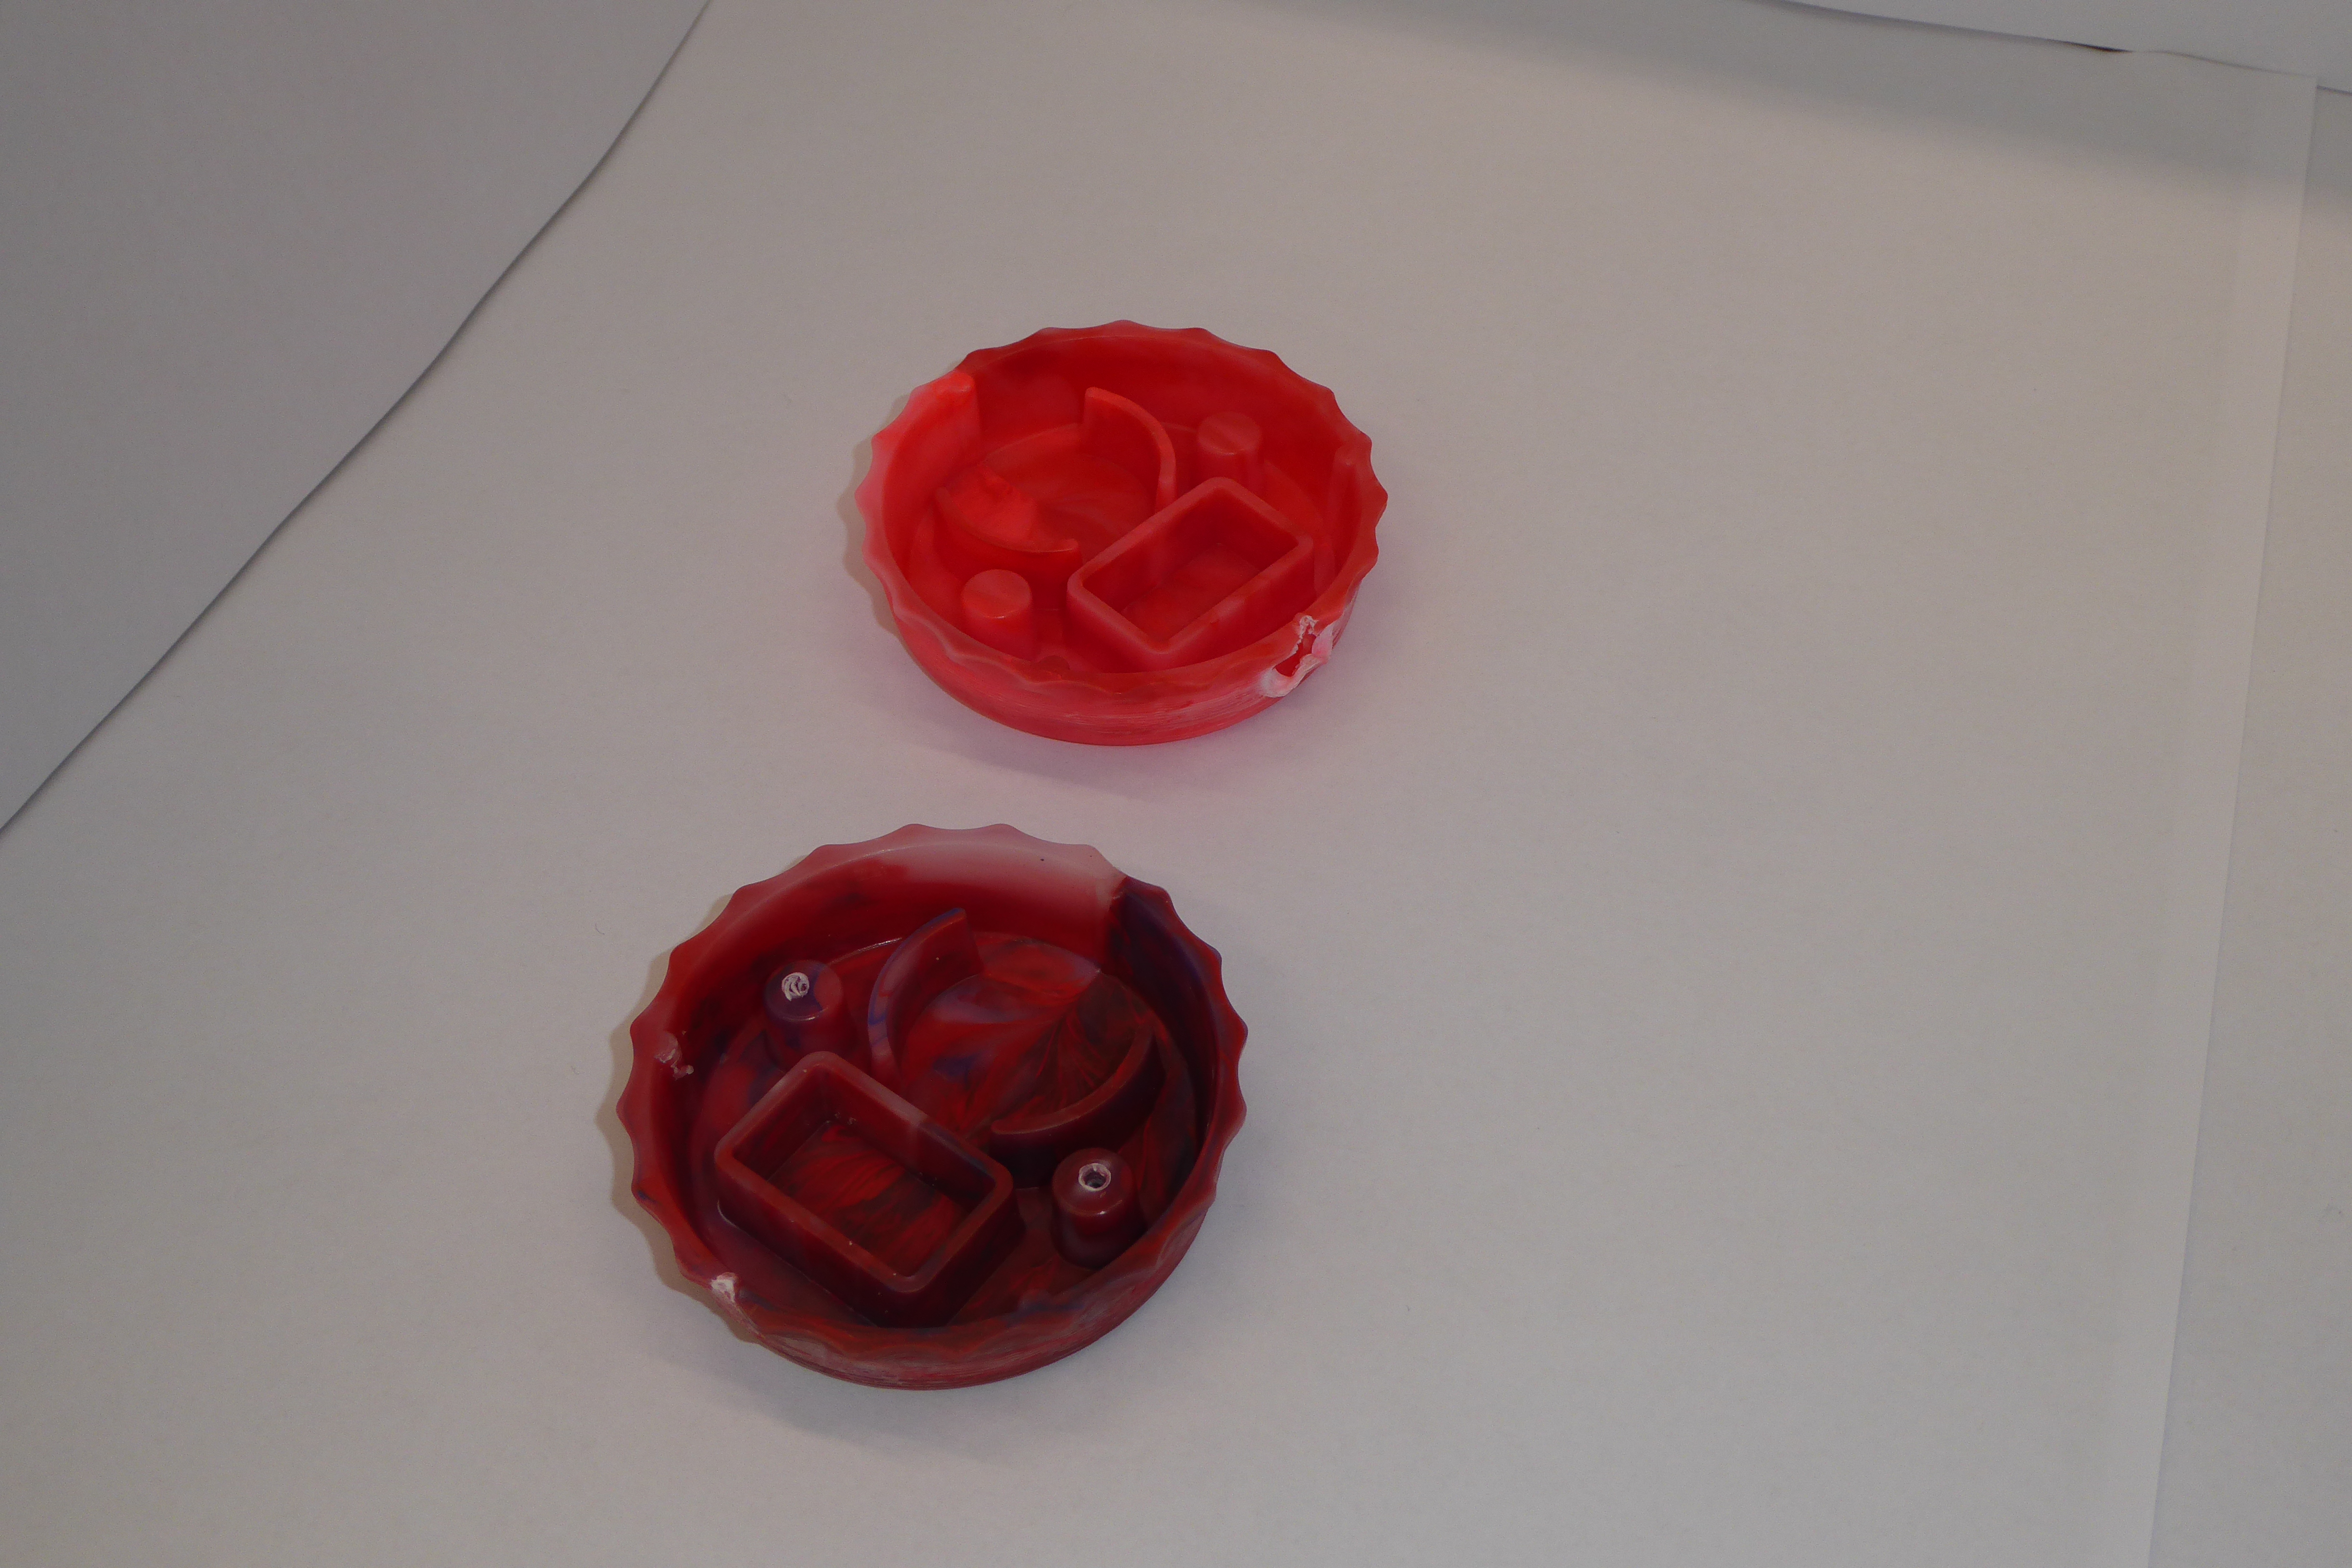
Label: Bottle Opener - Cover